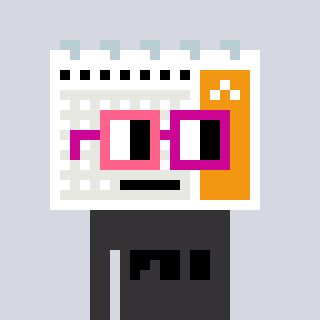
a pixel art character with square pink and red glasses, a calendar-shaped head and a grayscale-colored body on a cool background